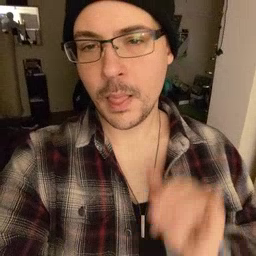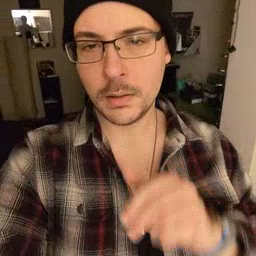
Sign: that